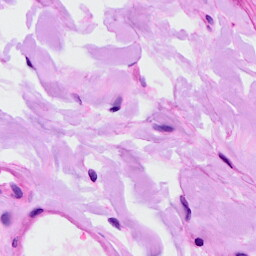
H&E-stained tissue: Ovarian